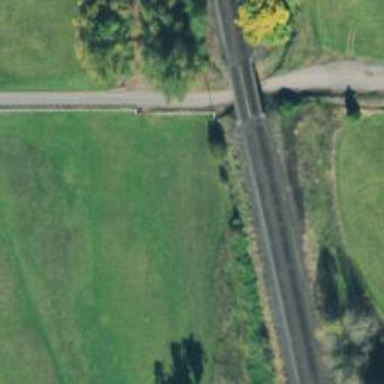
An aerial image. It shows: Viaduct railway bridge.